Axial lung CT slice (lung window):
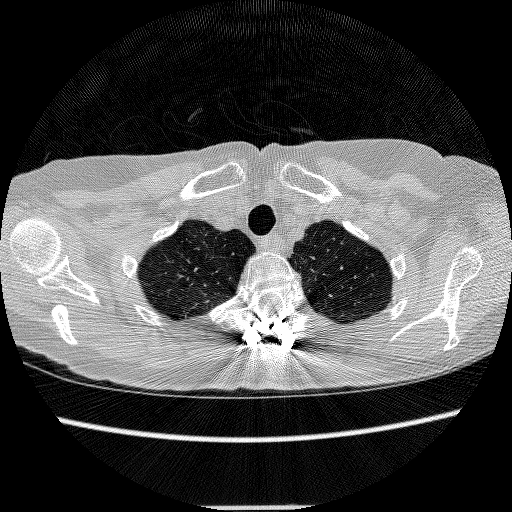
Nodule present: no